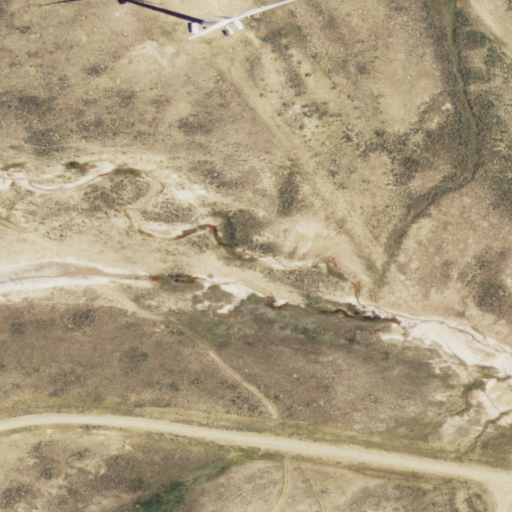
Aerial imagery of valley in Wyoming named Missuori John Draw containing shrub, grassland, and open development